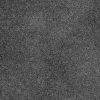
Atmospheric dust classification: dusty